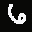
Label: 6